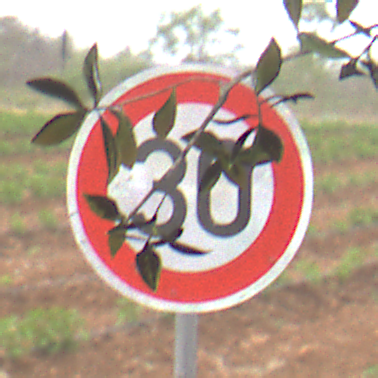
Verkehrszeichen: Geschwindigkeit30
Umgebung: Outdoor, Nature
Tageszeit: Midday
Wetter: PartlyCloudy
Licht: Natural
Jahreszeit: NotSpecified
Kontrast: LowContrast